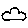
Label: cloud